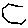
Label: hexagon